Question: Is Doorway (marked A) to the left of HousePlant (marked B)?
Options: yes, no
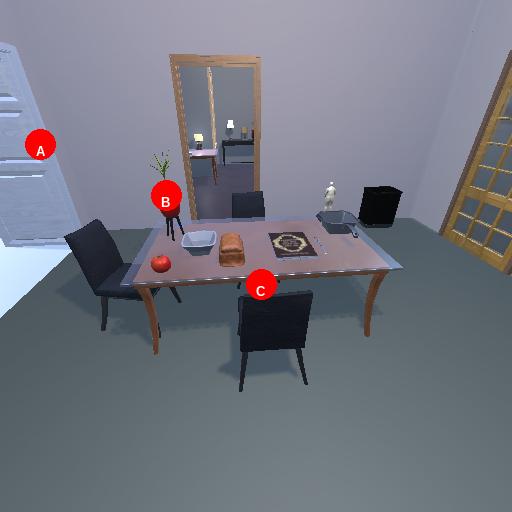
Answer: yes